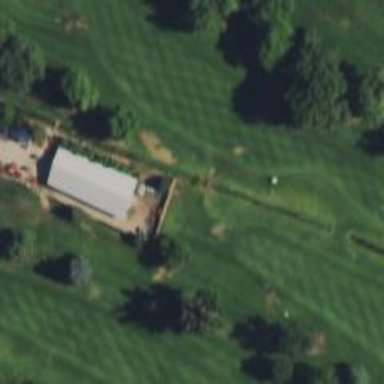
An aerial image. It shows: Service road that includes bridge over golf cart path.